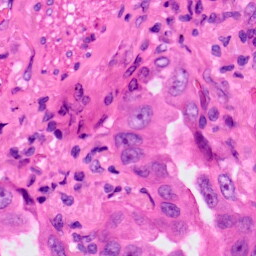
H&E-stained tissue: Lung